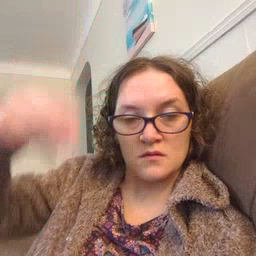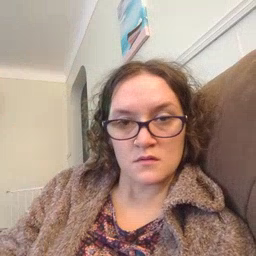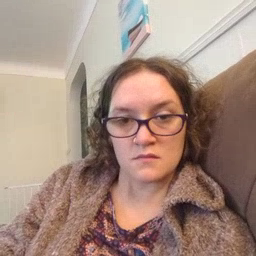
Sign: high